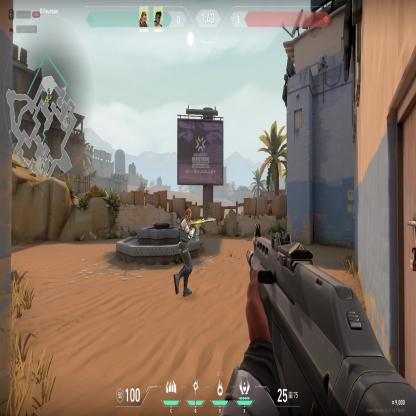
Label: teammate